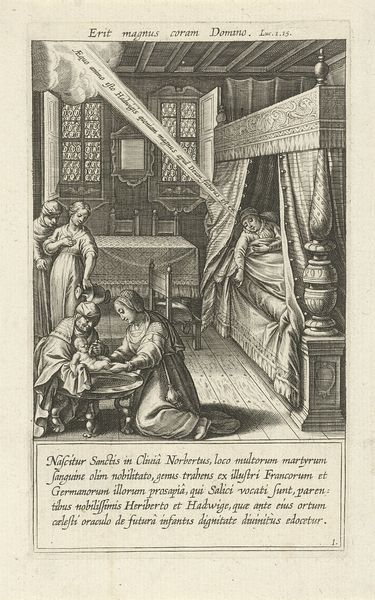
Titel: Geboorte van de heilige Norbertus
Künstler: Cornelis (I) Galle
Standort: Amsterdam
Institution: Rijksmuseum
Schlagwörter: maison, chambre, femme, christ, gravure, bébé, enfant, vierge, table, lit, esprit, baldaquin, bapteme